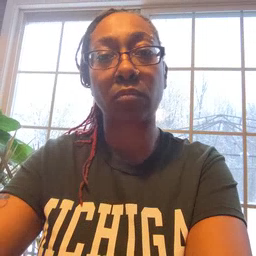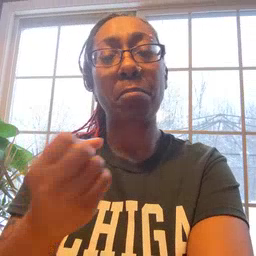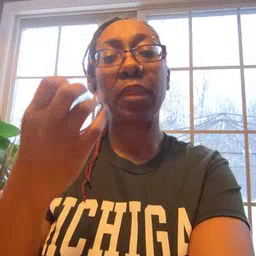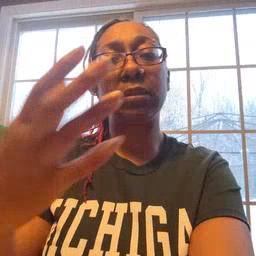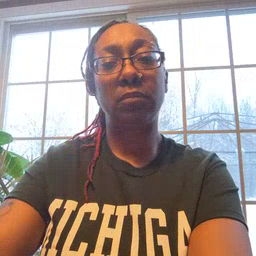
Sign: many